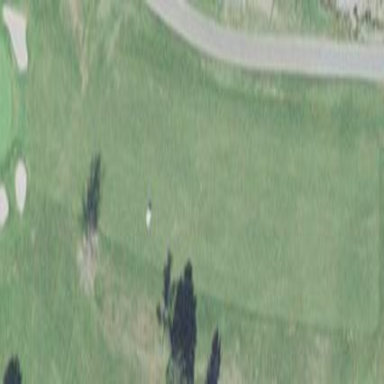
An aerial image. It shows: Golf fairway in the image.